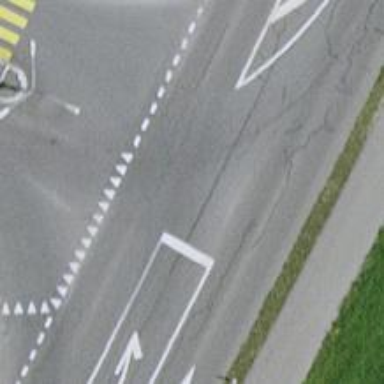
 featuring sidewalks on both sides. There is track cycleway on both sides of the road."